The picture encodes a bearing's raw vibration samples as pixel intensities in a 2-D grid. Diagnose the bearing from this image, choosing from: normal, inner_race, outer_race, ball.
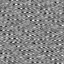
Answer: outer_race